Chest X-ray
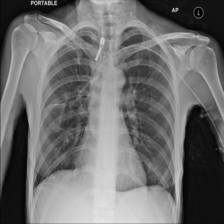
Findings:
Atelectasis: negative
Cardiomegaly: negative
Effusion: negative
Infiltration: negative
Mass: negative
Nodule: negative
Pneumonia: negative
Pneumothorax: negative
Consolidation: negative
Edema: negative
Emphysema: negative
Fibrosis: negative
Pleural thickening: negative
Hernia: negative